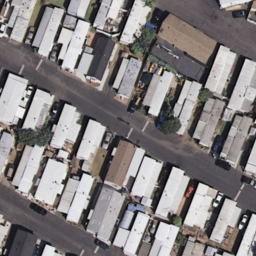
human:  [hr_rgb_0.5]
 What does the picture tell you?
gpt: mobile home park